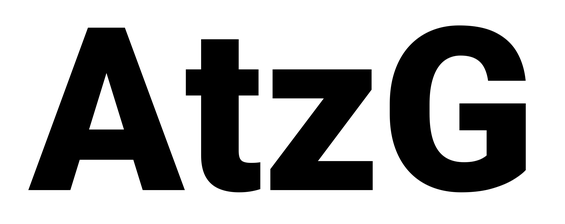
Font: Roboto_Black